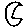
Label: moon